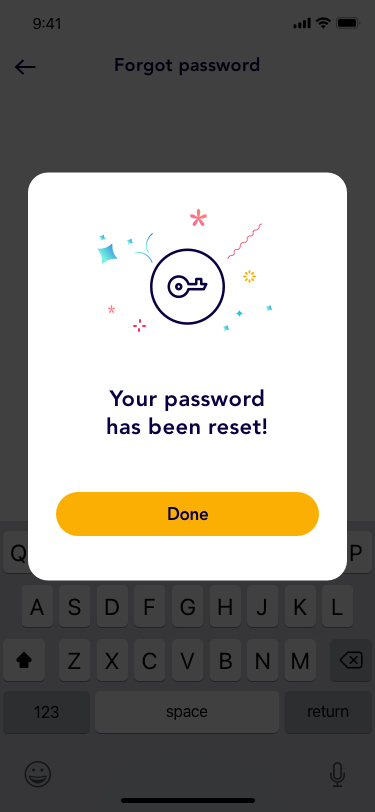
Text in this UI design:
Forgot password
Done
Your password
has been reset!